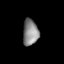
Tissue: lung
Cell type: Fibroblasts
Senescence score: 0.5433
Nuclear area (px): 399
Mean DAPI intensity: 135.323